Question: There are many solutions to plot maps at country level, but in my case I want to print statistics at continent level.
The only thing that comes into my mind is to use the country level maps and use a list of countries for each continent, but I was wondering if there is any simple solution for this kind of maps. To implement my idea it would be like this:
'''
## produce the world map
map()
## list of countries per continent
SA <- c("argentina", "bolivia", "brazil", "chile", "colombia", "ecuador", "guyana", "paraguay", "peru", "suriname", "uruguay", "venezuela")
map(regions = SA, fill=TRUE, add=TRUE)
'''

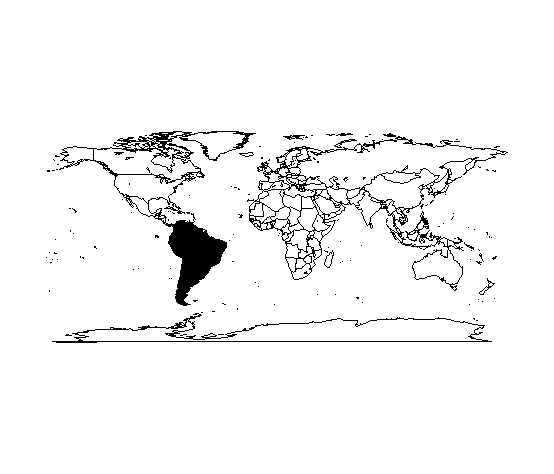
Answer: 'rworldmap' has functions for plotting or aggregating data to regional levels including continents.
A simple start that should produce the plot below :
'''
library(rworldmap)
#get coarse resolution world from rworldmap
sPDF <- getMap()
#mapCountries using the 'continent' attribute
mapCountryData(sPDF, nameColumnToPlot='continent')
'''
Or for the 7 continents model :
'''
mapCountryData(sPDF, nameColumnToPlot='REGION')
'''
To aggregate your own data from country to regional level look at :
'''
?mapByRegion
'''